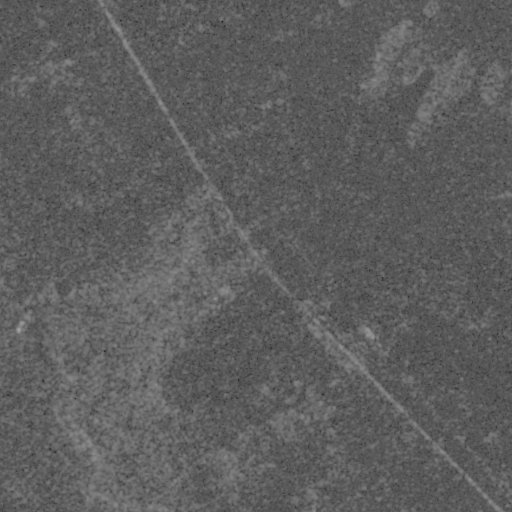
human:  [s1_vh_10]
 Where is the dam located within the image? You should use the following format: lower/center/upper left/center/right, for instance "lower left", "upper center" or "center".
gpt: The dam is located in the upper right of the image.
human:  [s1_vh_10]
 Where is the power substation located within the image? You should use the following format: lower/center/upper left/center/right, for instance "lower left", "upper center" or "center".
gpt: The power substation is located in the center of the image.
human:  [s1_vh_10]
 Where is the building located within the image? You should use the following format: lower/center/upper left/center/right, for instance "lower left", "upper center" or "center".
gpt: There is no building in the image.

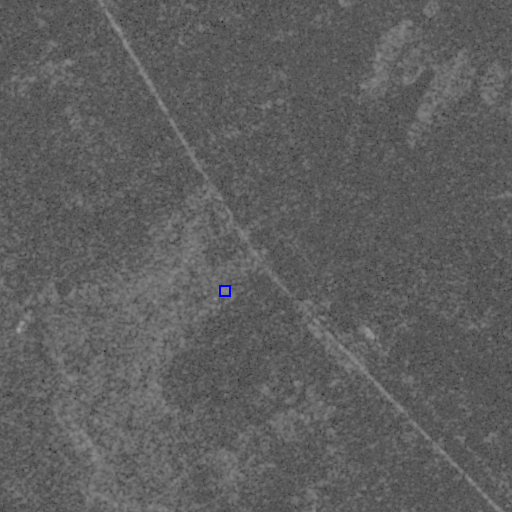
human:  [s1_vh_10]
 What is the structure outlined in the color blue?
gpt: The structure outlined in blue is a power substation.
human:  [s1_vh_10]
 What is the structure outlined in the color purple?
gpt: There is no purple outline.